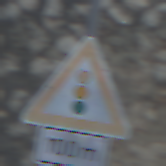
Verkehrszeichen: Lichtzeichenanlage
Zusatzzeichen unten: Entfernungsangaben1
Umgebung: Outdoor, Suburban
Tageszeit: MorningAfternoon
Wetter: PartlyCloudy
Licht: Natural
Jahreszeit: NotSpecified
Kontrast: LowContrast